Interaction volume radius: 10 \u00c5
Interaction volume height: 25 \u00c5
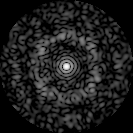
Disorder parameter: 0.7661